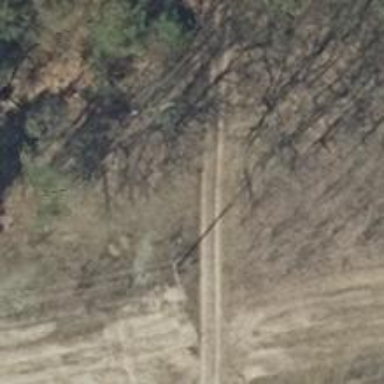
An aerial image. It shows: Power pole.